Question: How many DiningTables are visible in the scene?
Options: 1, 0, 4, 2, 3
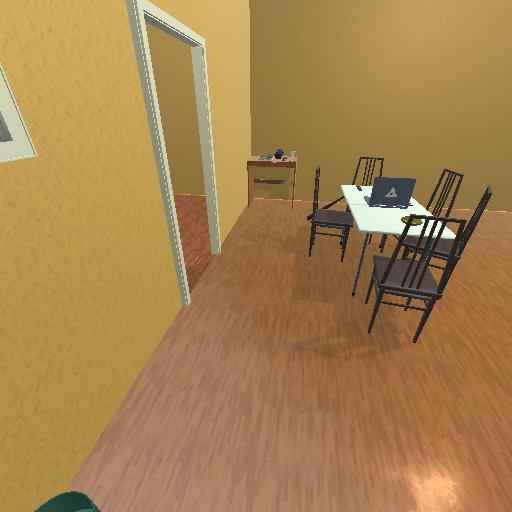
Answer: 1